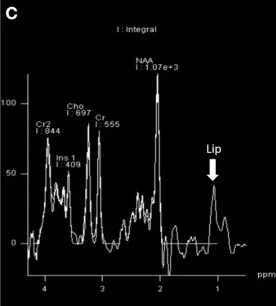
Brain MRI/MRS from patient 1 (C) Single-voxel MRI spectroscopy with the voxel placed over the white matter showed slightly elevated lipid peak (arrow).
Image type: radiology (mri)